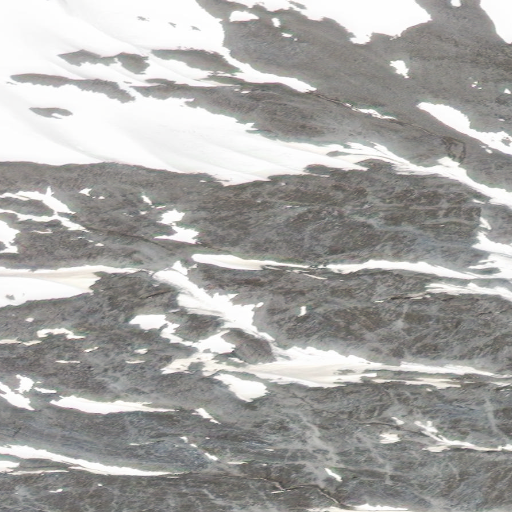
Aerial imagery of ridge(s) in Alaska named Barkley Ridge containing only unknown